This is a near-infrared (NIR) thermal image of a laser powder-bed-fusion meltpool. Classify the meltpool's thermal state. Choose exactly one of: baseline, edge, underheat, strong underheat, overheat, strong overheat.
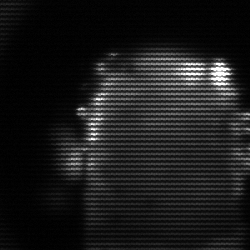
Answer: baseline